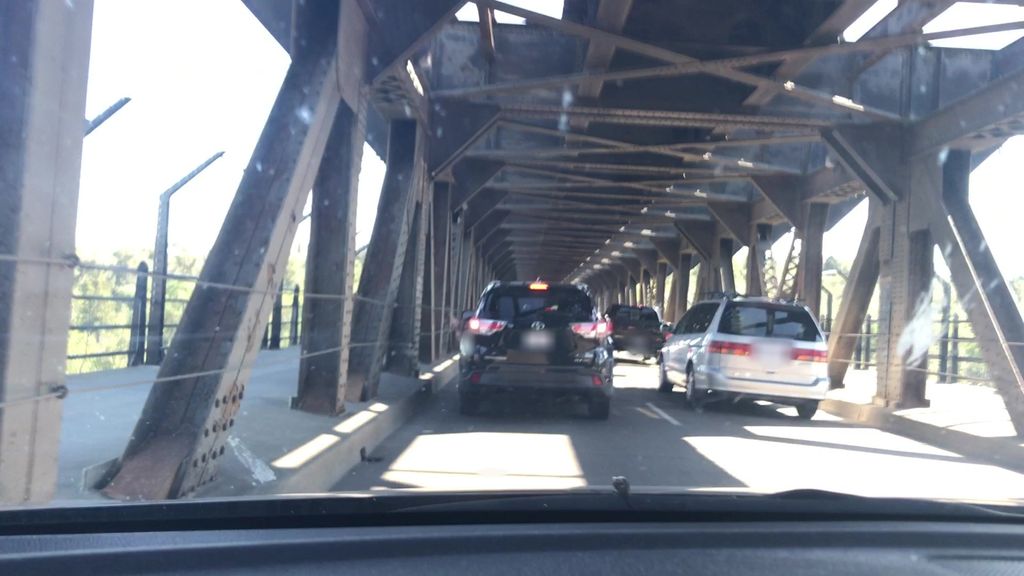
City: edmonton